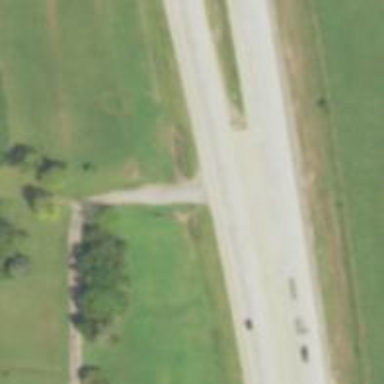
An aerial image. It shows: This image shows trunk highway that functions as expressway.